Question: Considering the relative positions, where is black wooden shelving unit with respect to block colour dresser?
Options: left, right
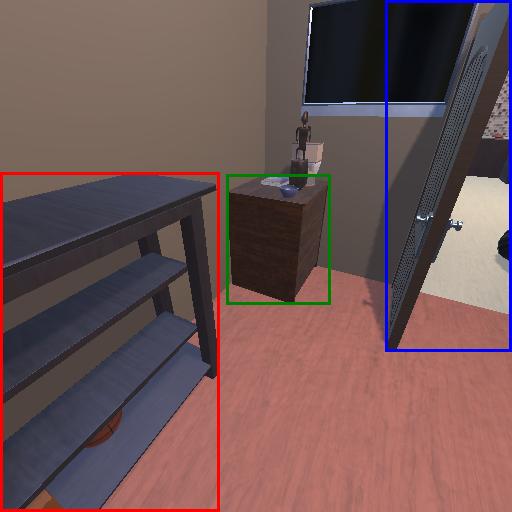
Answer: left